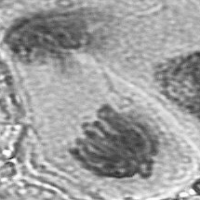
Label: telophase